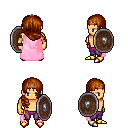
a pixel art fantasy rpg character, male body template, human, tanned skin, pink cape, magenta pants, brunette right-swept hairstyle, bronze tiara, gold boots, shield, four views (front, back, left, right), 2x2 character sprite sheet, small pixel art, hard edges, no anti-aliasing